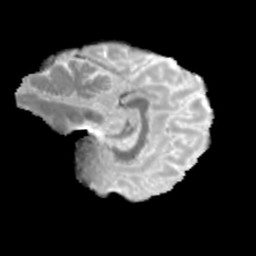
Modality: MD
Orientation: sagittal
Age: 38
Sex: female
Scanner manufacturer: siemens
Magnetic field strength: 3 T
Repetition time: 3.23 s
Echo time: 0.0892 s